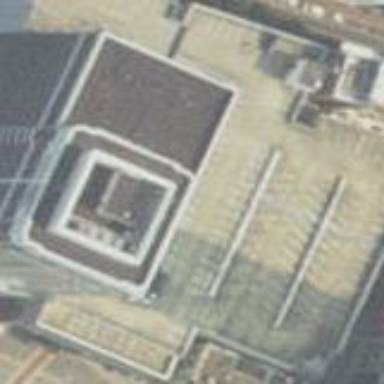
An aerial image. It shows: Multi-storey concrete parking building.